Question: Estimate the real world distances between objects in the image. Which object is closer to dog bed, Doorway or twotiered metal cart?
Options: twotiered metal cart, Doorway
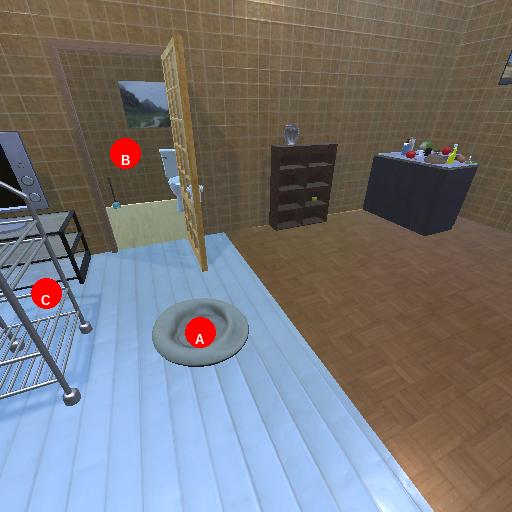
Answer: twotiered metal cart